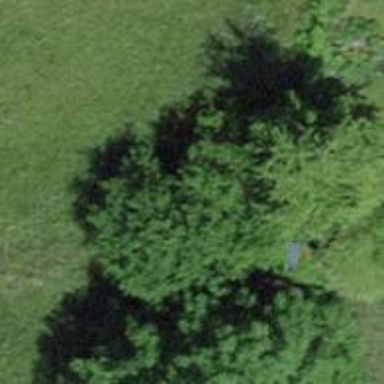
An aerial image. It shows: Single tag "natural: tree."